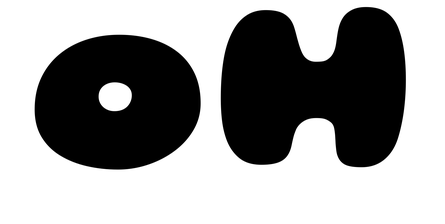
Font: Gluten_Black